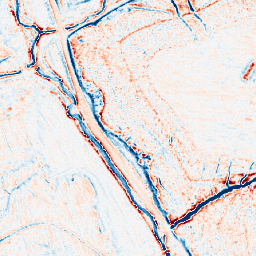
Category: edge_preserving
Decomposition family: anisotropic_diffusion
Decomposition parameters: iterations: 20
kappa: 30
gamma: 0.1
Upsampling method: area
Upsampling parameters: scale: 2
Upsampling scale: 2